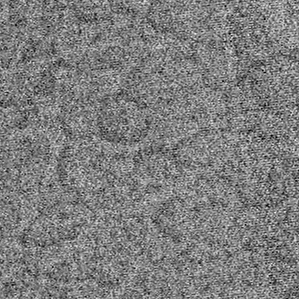
Label: frost